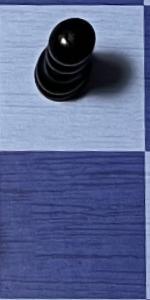
Label: Empty